Current action and preconditions to check: trajectory_clear

Your task: For each precondition in the list above, predict whether it will hold at this action.

Consider the current scene as observed from the mobile robot's camera, and analyze the predicted future states of all dynamic agents (e.g., people, animals, vehicles, or any moving entities) within the NEXT SECOND.

IMPORTANT: Only answer "very likely" if you are absolutely certain—based on strong, clear evidence—that a dynamic agent will violate the precondition in the predicted future state. Do NOT answer "very likely" for unlikely, ambiguous, or low-probability risks.

Ask yourself for each precondition: Is there a high probability, with clear and convincing evidence, that the predicted future states of any dynamic agent will interfere with the predicted future state of the currently executing action within the NEXT SECOND, causing that precondition to fail?

Assess the risk level based on these predictions. Use "likely" or "very likely" if motions create a clear risk of interference.

Use "neutral" or "improbable" if agents are nearby but their predicted paths are clearly diverging or non-conflicting.

Failure Risk Categories: "very improbable", "improbable", "neutral", "likely", "very likely"

Answer Format: Output ONLY the probability_of_failure value from these categories: "very improbable", "improbable", "neutral", "likely", "very likely"

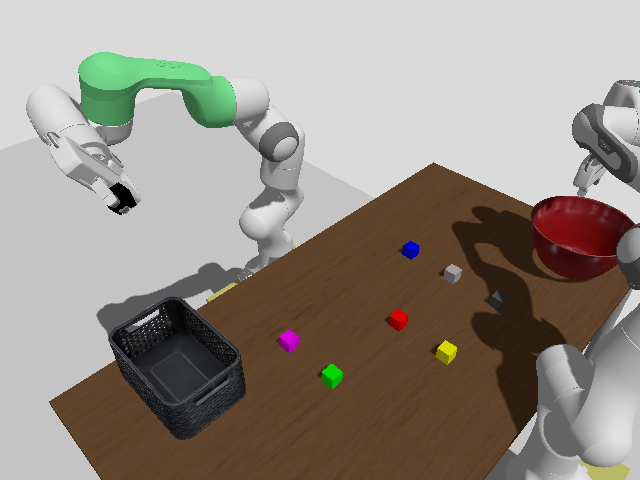

Answer: very improbable